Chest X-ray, PA view. Patient: 60 years old, sex M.
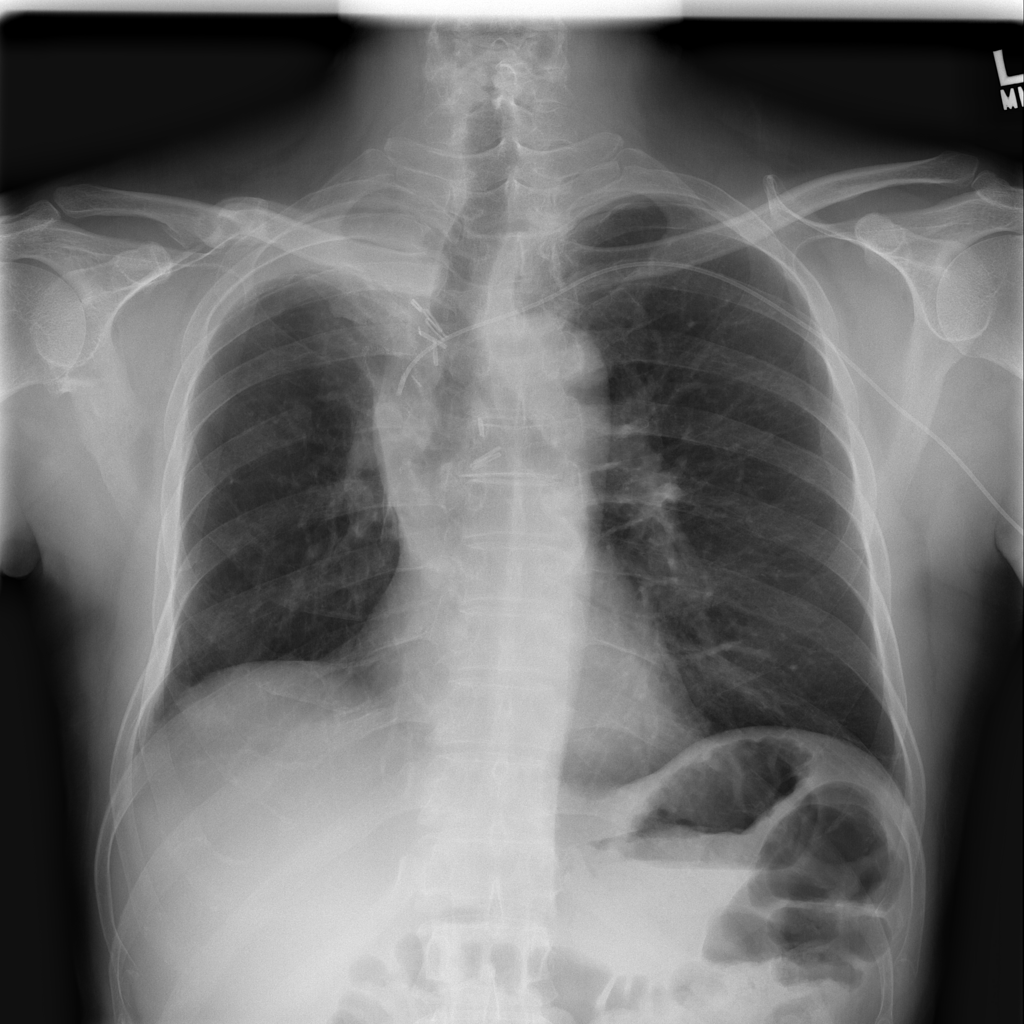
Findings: No Finding